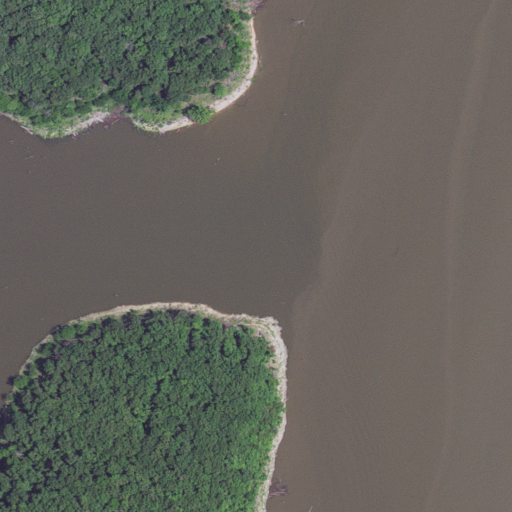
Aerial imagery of valley in Missouri named Turkey Hollow containing open water, deciduous forest, grassland, and herbaceous wetlands